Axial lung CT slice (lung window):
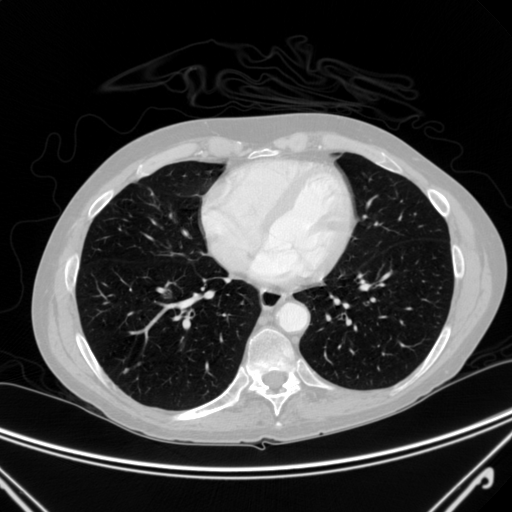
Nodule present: yes
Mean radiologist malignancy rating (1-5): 3